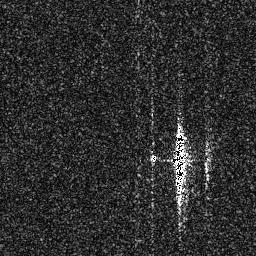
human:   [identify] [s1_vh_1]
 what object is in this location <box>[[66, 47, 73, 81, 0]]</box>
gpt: <ref>1 medium ship at the center</ref>